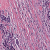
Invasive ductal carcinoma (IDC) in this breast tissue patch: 1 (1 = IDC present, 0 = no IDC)